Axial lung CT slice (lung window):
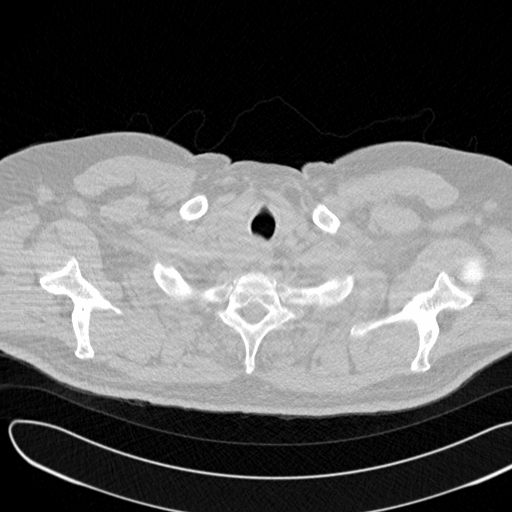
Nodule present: no